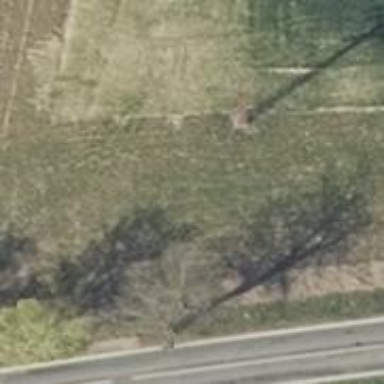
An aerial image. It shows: Power pole.